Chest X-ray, PA view. Patient: 60 years old, sex F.
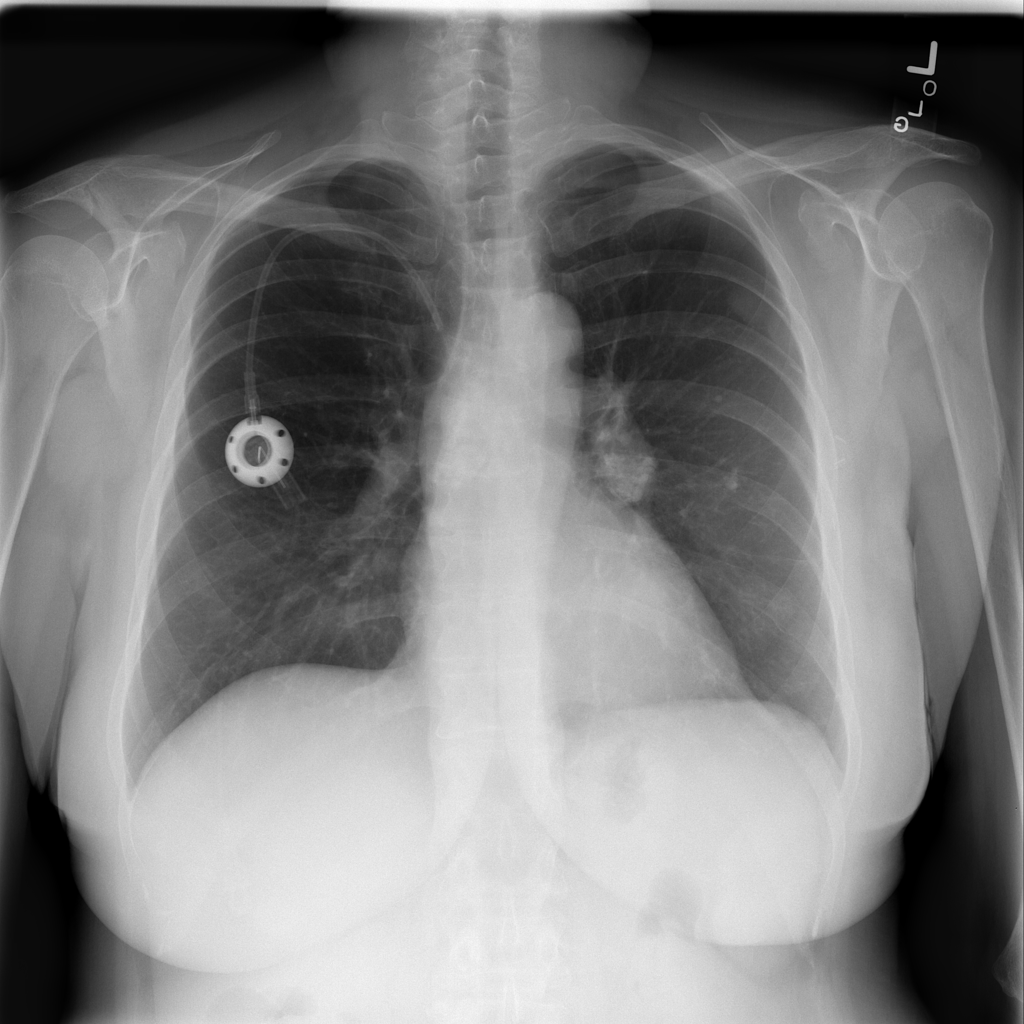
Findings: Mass